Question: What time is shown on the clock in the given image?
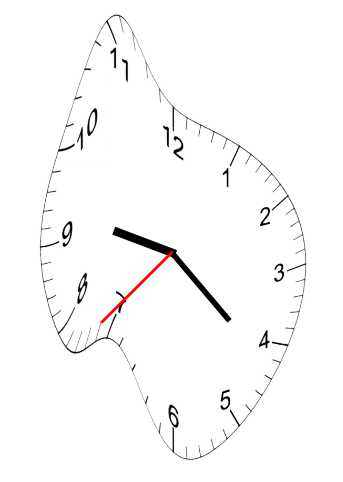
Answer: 09:21:37